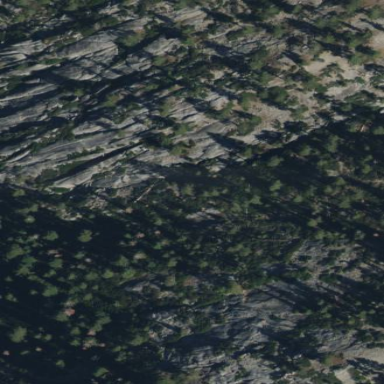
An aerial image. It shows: Landscape of bare rock.